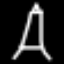
Label: The Eiffel Tower